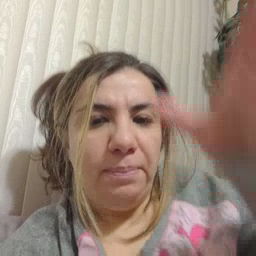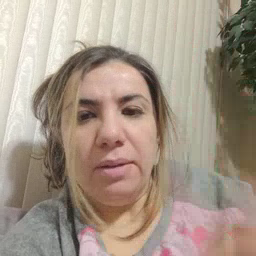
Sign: man